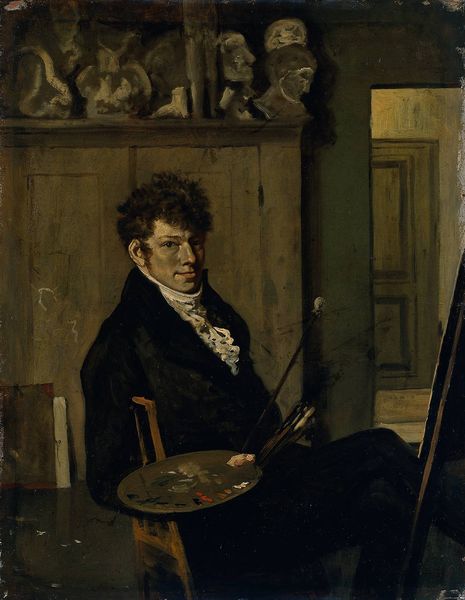
Titel: Selbstporträt
Künstler: Wouter Johannes van Troostwijk
Standort: Amsterdam
Institution: Rijksmuseum
Schlagwörter: dunkel, gemälde, hand, himmel, kopf, mann, schatten, weiß, gelb, grün, sitzen, braun, daumen, frisur, grau, haar, hintergrund, holz, köpfe, licht, mund, nase, ohr, profil, raum, schwarz, stuhl, tisch, tür, zimmer, ausblick, blick, haus, rot, schal, tuch, rock, anzug, hemd, hose, jacke, jung, wand, augen, gesicht, halten, kragen, rahmen, bild, bildnis, herr, innenraum, portrait, porträt, spiegel, öl, auge, haare, halbfigur, interieur, mantel, realismus, england, ohren, arbeit, beine, lächeln, relief, schrank, lehne, türen, farben, farbe, türe, figuren, lehnen, diele, büste, halstuch, stuhllehne, atelier, kerze, maler, staffelei, durchgang, stube, rüsche, rüschen, wange, knie, holzlehne, selbstporträt, offen, stolz, buch, künstler, scharz, selbstbildnis, leinwand, koteletten, flur, malen, palette, pinsel, modelle, kotletten, poster, fries, biedermeier, schranke, selbstportrait, mappe, büsten, malstock, bei der arbeit, stafelei, schelm, holzplatte, nebenzimmer, jabot, bildträger, gipsfiguren, schrnak, selbstgefällig, selbstsicherheit, selstporträt, skultpuren, sturm und drang, palette#